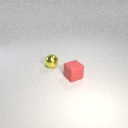
small yellow metal sphere to the left of small red rubber cube